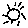
Label: sun